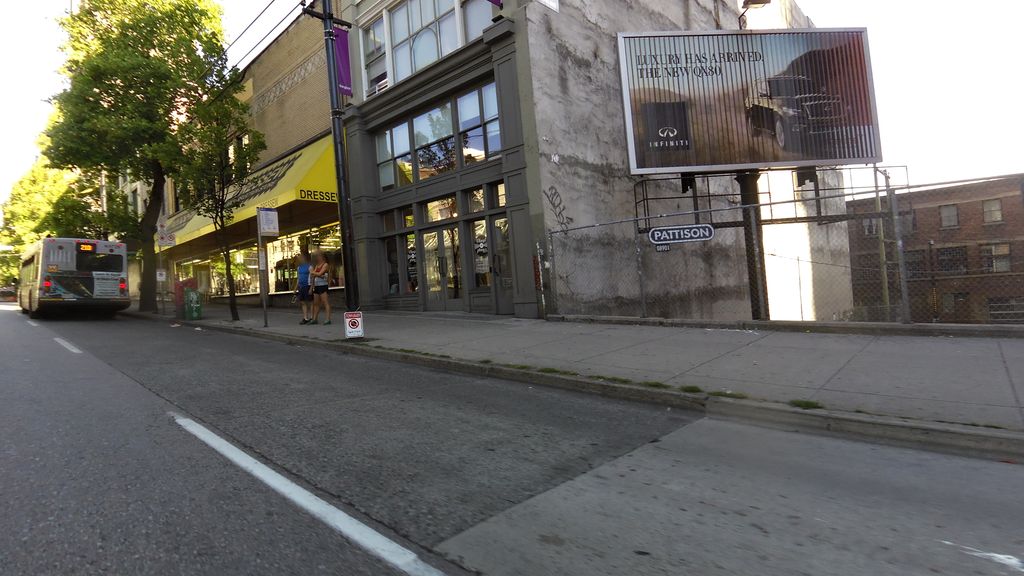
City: vancouver